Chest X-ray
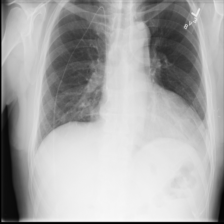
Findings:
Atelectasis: negative
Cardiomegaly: negative
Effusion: negative
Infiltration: negative
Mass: negative
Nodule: negative
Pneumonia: negative
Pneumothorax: negative
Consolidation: negative
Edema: negative
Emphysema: negative
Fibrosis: negative
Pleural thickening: negative
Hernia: negative